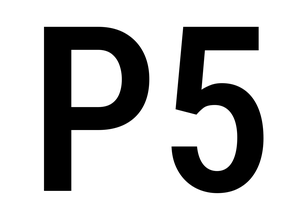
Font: Roboto_Condensed_Medium